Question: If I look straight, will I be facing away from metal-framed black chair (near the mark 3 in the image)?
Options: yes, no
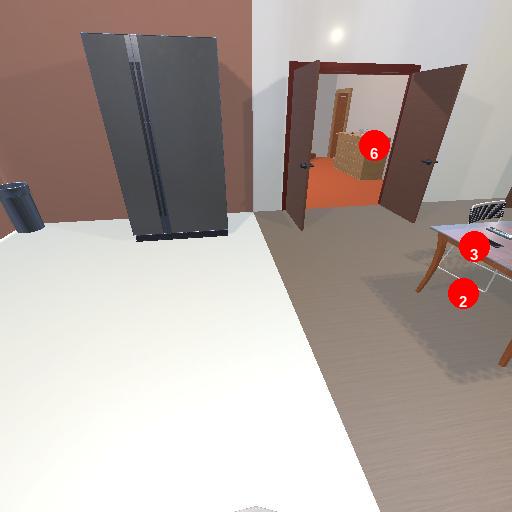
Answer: yes